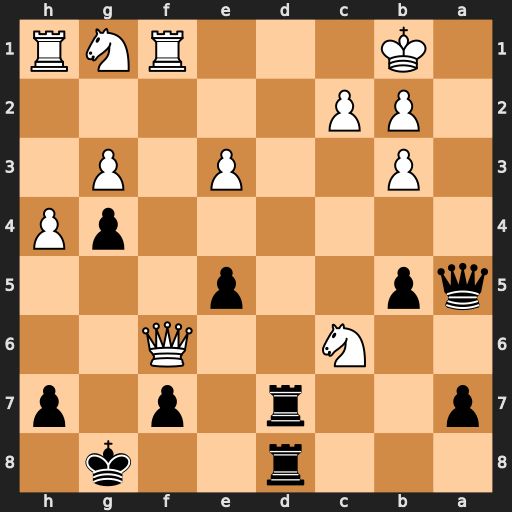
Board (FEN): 3r2k1/p2r1p1p/2N2Q2/qp2p3/6pP/1P2P1P1/1PP5/1K3RNR
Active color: b
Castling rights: -
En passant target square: -
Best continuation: Rd1+ Rxd1 Rxd1#